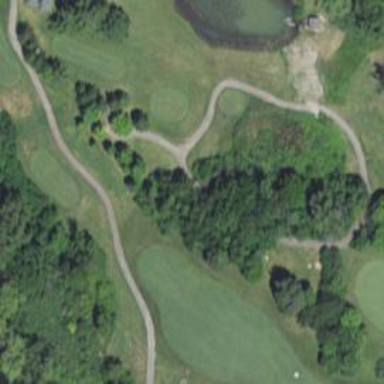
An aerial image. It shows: Golf cartpath that is also road path.